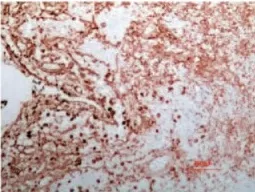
Histopathological and immunohistochemical (IHC) examinations of the postsurgical specimen. (I) Vimentin.
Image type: pathology (immunostaining)